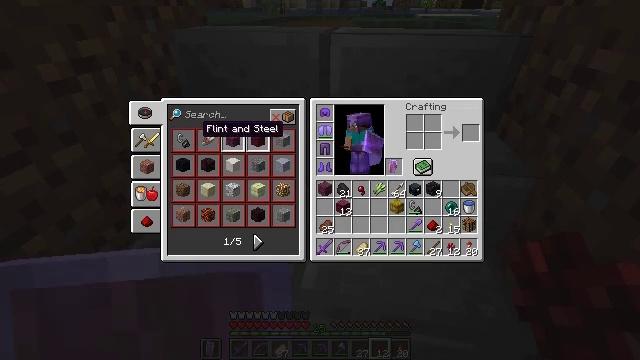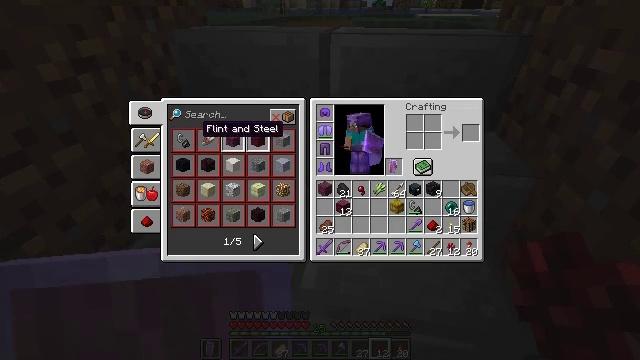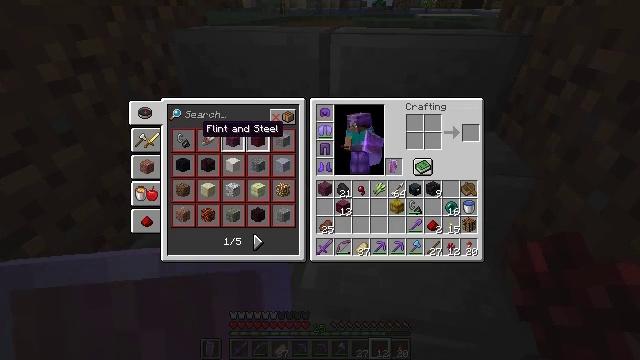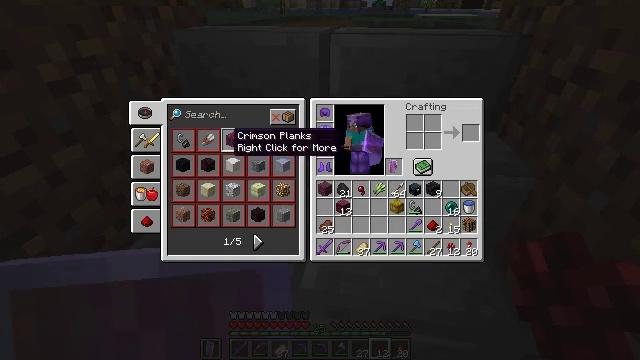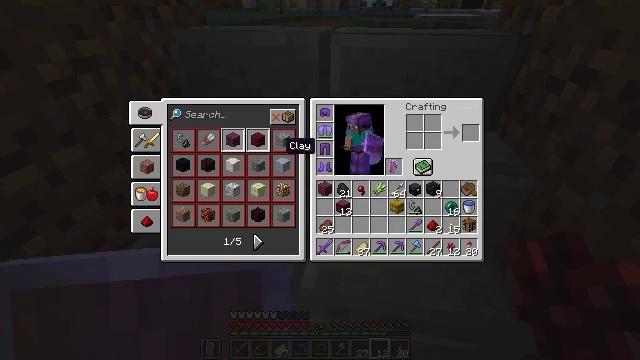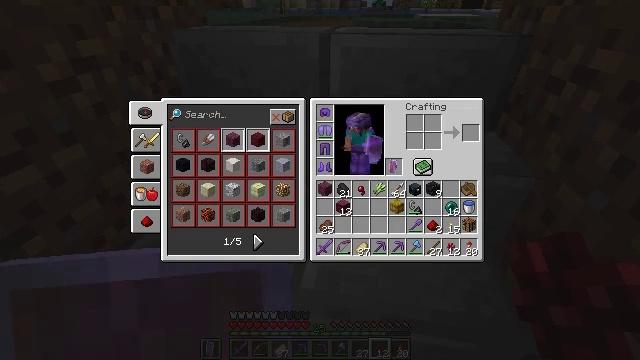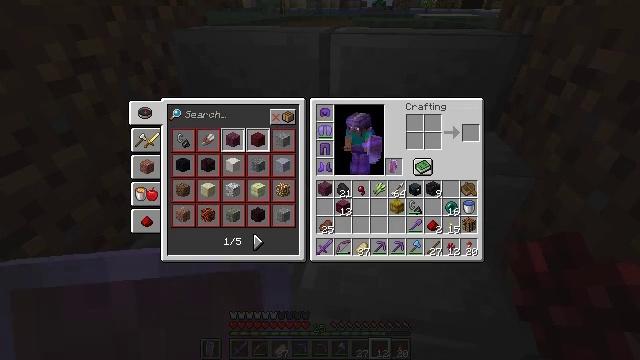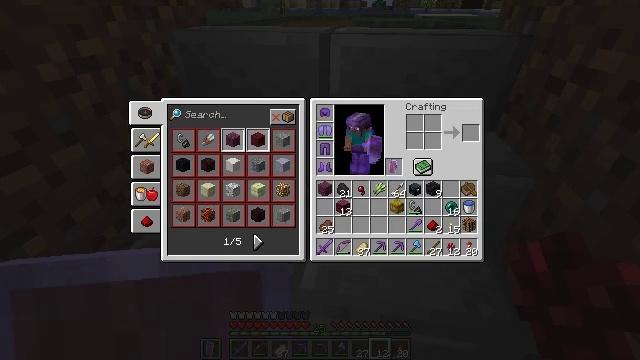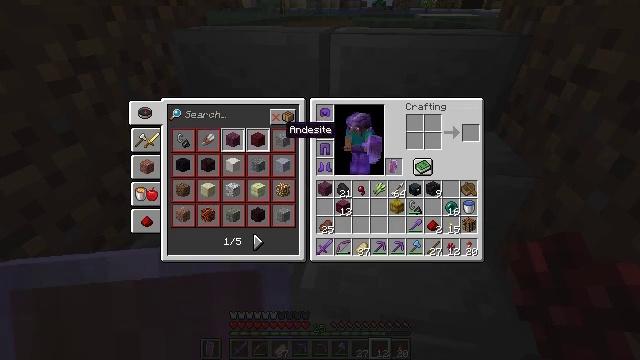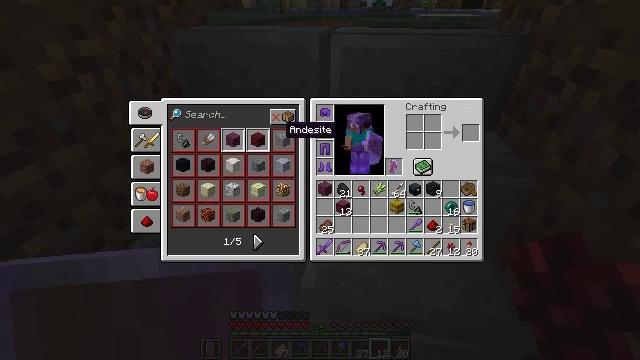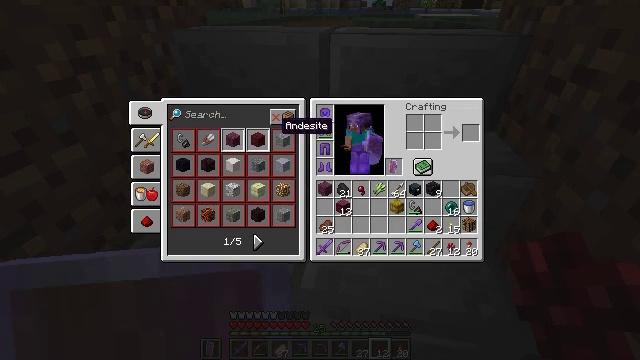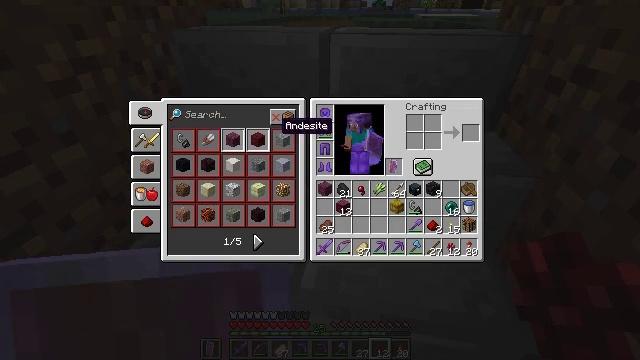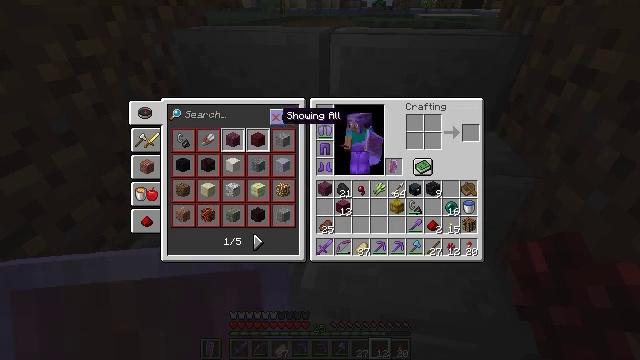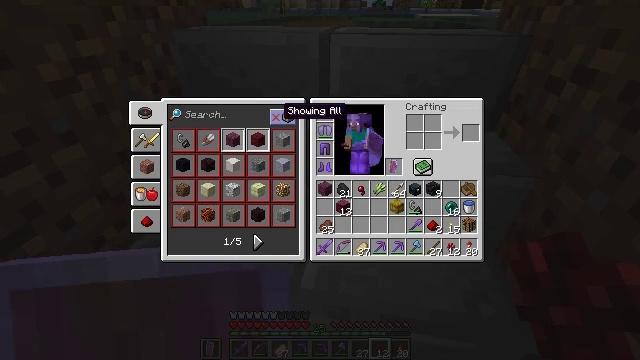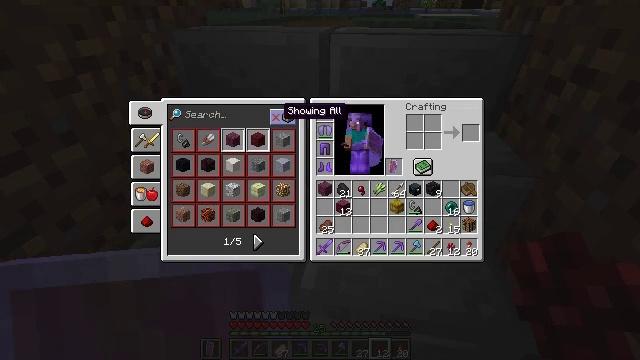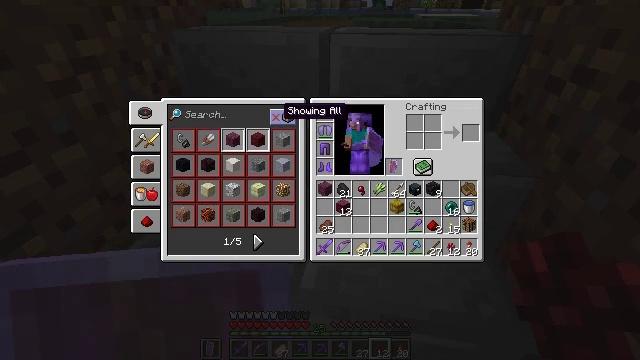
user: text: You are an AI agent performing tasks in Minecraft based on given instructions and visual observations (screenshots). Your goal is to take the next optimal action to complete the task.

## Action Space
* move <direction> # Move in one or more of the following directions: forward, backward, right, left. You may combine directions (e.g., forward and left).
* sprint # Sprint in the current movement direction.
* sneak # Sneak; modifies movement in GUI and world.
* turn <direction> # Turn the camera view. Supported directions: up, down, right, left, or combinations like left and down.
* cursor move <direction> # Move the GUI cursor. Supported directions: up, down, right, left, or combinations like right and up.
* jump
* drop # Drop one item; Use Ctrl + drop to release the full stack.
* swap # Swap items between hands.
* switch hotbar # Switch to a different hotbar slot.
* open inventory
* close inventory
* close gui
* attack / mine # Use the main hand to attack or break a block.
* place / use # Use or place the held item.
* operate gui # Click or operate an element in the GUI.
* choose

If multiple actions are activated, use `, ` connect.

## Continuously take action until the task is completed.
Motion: motion action
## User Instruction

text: Craft sugar.
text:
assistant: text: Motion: no_op
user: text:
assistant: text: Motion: no_op
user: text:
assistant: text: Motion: turn right
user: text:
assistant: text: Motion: turn right and down
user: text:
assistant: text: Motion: turn right
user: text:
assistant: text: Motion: no_op
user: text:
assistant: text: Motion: no_op
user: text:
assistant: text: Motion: turn left and up
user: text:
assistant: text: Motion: no_op
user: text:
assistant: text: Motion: no_op
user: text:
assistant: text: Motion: no_op
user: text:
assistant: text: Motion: turn up
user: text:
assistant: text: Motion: no_op
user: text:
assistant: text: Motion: no_op
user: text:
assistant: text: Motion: no_op
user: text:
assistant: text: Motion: attack / mine
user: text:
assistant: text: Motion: attack / mine
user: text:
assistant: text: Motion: no_op
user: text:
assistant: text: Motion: no_op
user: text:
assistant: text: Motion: no_op
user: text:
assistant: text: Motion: no_op
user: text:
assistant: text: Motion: no_op
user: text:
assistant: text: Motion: turn left and down
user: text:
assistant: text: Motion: turn left and down
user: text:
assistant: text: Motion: no_op
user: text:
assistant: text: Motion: no_op
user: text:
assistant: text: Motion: no_op
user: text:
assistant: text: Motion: no_op
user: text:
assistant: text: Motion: no_op
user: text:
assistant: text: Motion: attack / mine